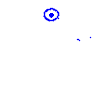
Particle: kaon